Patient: sex M, age 34
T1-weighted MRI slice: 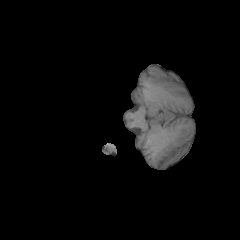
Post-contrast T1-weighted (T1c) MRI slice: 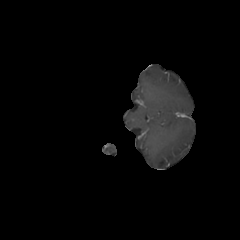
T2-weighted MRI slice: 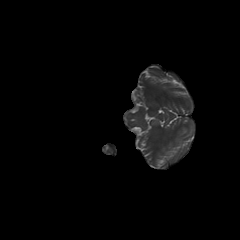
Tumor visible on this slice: no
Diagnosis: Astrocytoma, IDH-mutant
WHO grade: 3